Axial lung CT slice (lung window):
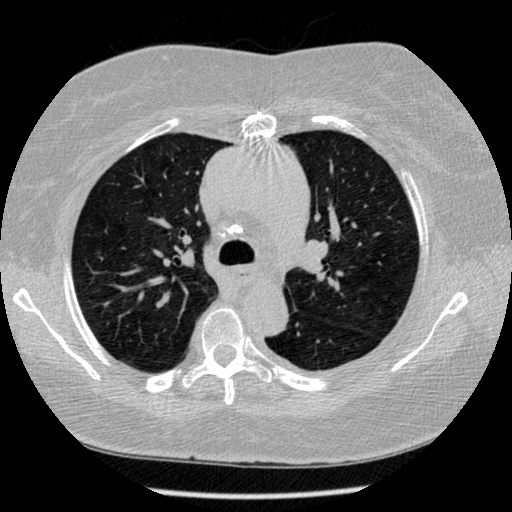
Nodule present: no